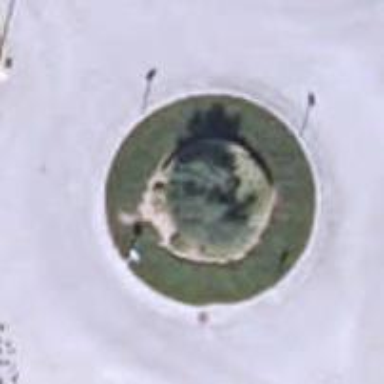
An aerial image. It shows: Residential road with concrete surface leading to roundabout.